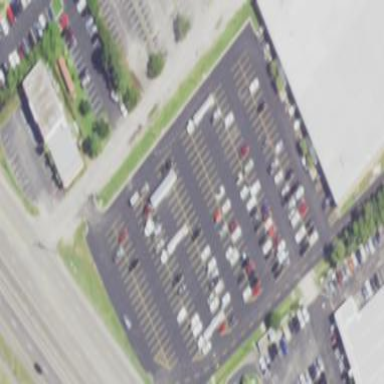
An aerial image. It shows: Parking aisle for service vehicles in parking area.